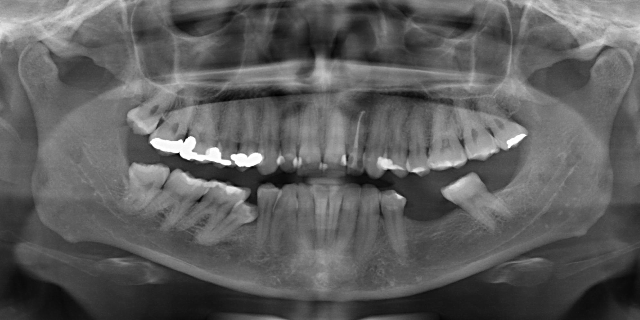
adult